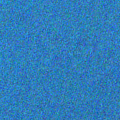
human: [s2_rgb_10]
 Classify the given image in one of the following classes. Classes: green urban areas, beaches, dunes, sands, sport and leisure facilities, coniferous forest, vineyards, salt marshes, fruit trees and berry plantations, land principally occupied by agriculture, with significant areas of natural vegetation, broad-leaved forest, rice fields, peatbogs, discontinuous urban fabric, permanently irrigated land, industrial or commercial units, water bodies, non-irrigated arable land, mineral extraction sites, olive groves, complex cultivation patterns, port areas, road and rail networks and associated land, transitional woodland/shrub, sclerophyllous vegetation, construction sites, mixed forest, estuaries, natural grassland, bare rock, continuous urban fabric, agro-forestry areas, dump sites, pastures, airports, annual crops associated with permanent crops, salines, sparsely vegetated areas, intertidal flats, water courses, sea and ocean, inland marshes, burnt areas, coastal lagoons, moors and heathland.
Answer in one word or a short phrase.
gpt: sea and ocean